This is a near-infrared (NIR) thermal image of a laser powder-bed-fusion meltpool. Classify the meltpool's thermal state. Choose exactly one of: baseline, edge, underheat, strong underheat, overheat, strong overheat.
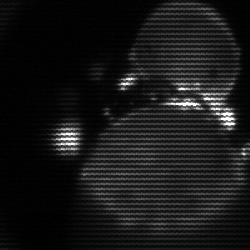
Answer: edge